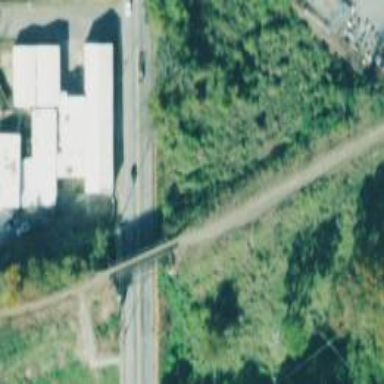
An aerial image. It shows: Abandoned railway path.